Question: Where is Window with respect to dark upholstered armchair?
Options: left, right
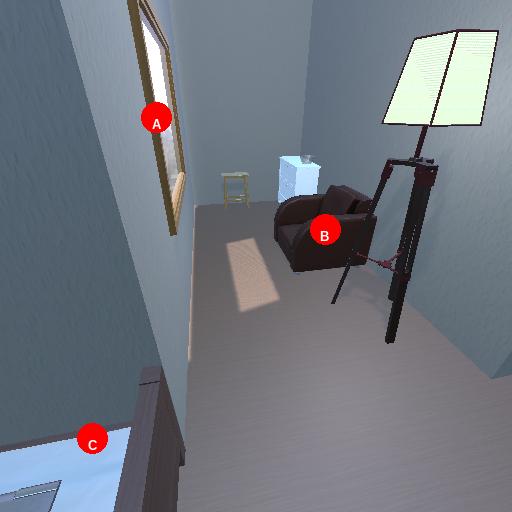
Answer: left